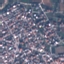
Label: Residential